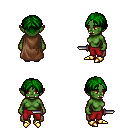
a pixel art fantasy rpg character, female body template, orc, green skin, brown cape, red pants, green parted hairstyle, gold boots, dagger, four views (front, back, left, right), 2x2 character sprite sheet, small pixel art, hard edges, no anti-aliasing